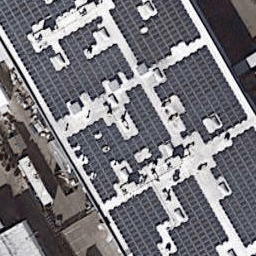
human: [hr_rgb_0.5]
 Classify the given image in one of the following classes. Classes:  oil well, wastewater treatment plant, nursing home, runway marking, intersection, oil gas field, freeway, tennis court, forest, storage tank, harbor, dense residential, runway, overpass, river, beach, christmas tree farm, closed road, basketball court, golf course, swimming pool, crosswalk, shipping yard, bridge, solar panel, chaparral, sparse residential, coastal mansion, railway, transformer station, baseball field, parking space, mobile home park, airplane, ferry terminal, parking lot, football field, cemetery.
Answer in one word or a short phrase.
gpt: solar panel